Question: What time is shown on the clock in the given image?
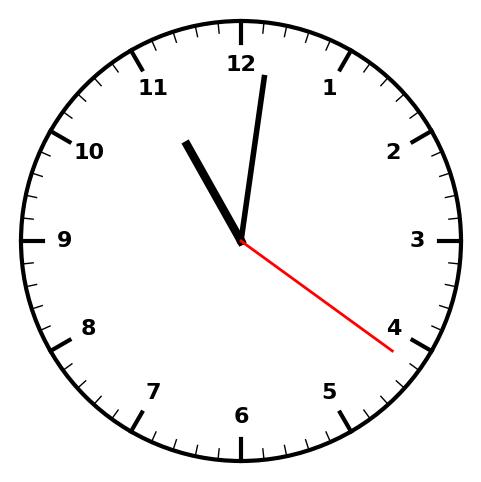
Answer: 11:01:21